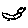
Label: bird